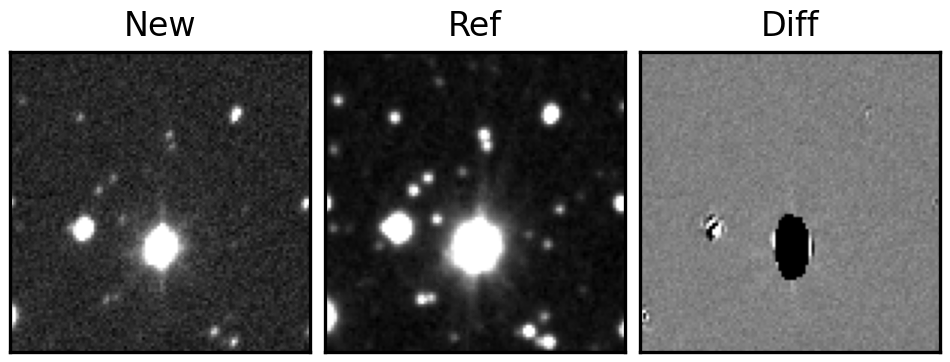
Label: bogus